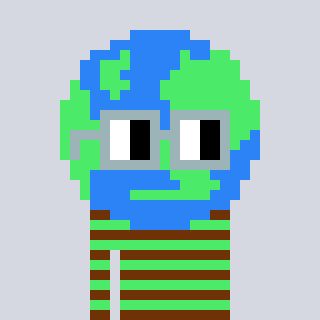
a pixel art character with square dark gray glasses, a earth-shaped head and a teal-colored body on a cool background